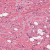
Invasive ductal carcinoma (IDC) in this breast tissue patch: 1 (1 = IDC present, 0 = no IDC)